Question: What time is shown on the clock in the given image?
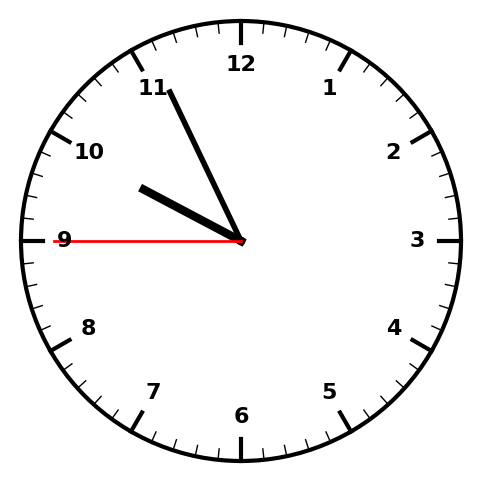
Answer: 09:55:45